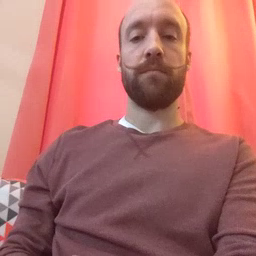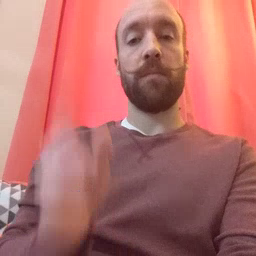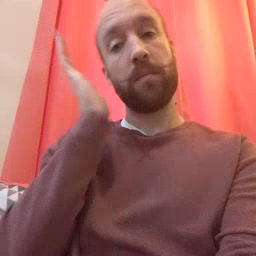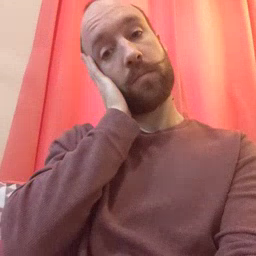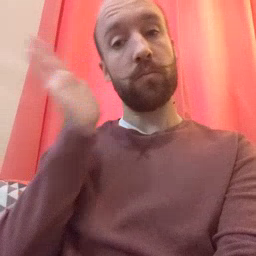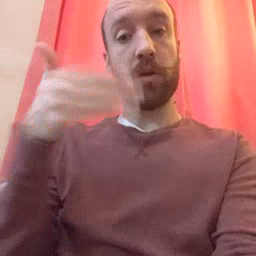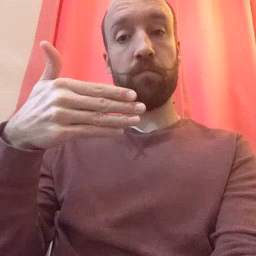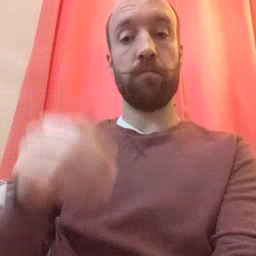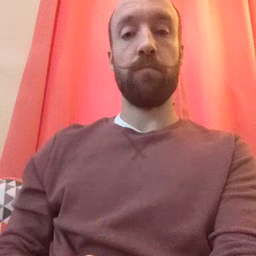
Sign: bedroom